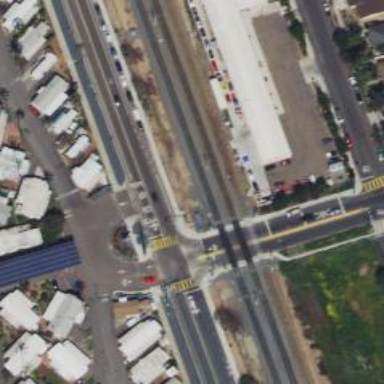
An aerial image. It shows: Railway level crossing.